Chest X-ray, AP view. Patient: 64 years old, sex F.
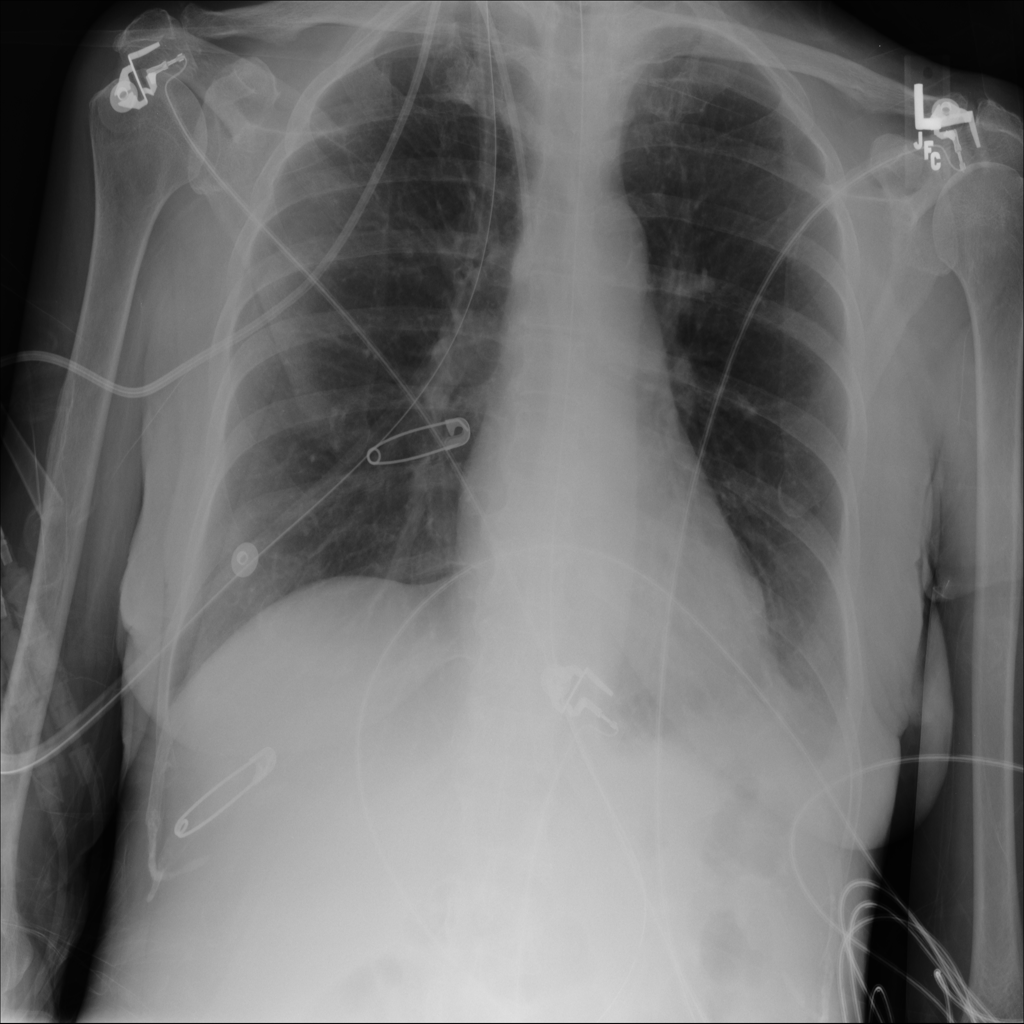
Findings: No Finding